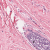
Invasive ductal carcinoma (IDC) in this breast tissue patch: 0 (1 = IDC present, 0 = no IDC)